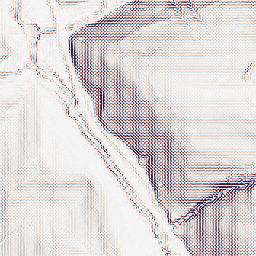
Category: wavelet
Decomposition family: wavelet_biorthogonal
Decomposition parameters: wavelet: bior1.3
level: 2
Upsampling method: cubic_catmull_rom
Upsampling parameters: scale: 2
Upsampling scale: 2